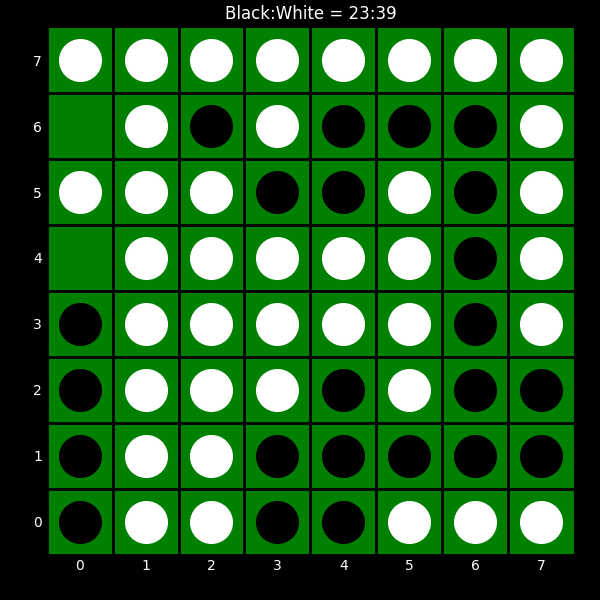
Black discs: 23
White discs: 39